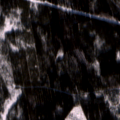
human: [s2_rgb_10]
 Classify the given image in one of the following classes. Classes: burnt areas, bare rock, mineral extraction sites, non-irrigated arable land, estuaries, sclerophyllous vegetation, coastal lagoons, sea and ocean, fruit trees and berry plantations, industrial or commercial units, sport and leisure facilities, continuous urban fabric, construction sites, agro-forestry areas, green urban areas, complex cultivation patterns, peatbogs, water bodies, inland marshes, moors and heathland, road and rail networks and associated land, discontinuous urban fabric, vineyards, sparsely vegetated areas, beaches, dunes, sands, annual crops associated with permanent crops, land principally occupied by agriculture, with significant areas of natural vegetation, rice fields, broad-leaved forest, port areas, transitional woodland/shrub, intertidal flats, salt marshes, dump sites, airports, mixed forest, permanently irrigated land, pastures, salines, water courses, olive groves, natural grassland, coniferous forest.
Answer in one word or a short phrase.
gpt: mixed forest, transitional woodland/shrub